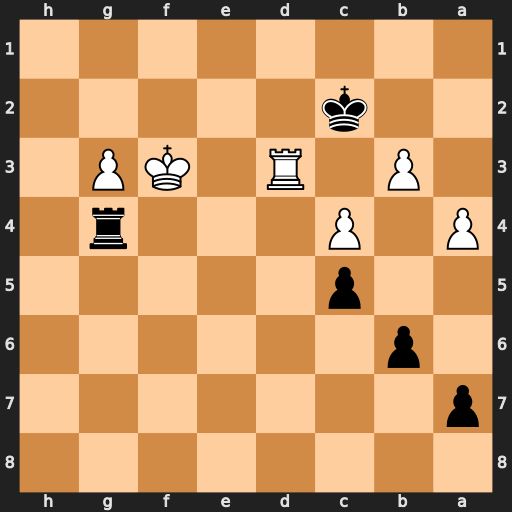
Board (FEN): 8/p7/1p6/2p5/P1P3r1/1P1R1KP1/2k5/8
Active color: b
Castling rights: -
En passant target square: -
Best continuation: Rxg3+ Kxg3 Kxd3